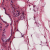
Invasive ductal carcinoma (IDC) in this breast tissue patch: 0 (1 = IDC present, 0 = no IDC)